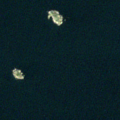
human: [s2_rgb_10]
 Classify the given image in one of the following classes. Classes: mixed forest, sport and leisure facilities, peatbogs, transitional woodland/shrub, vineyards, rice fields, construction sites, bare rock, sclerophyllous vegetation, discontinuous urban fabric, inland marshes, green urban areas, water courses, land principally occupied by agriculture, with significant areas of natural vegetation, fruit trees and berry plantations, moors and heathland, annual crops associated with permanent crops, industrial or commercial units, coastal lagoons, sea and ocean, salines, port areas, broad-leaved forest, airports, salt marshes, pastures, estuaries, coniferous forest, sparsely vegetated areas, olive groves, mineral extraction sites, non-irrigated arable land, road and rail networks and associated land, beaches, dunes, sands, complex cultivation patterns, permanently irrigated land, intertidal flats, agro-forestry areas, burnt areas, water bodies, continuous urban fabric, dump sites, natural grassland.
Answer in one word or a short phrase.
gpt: sea and ocean